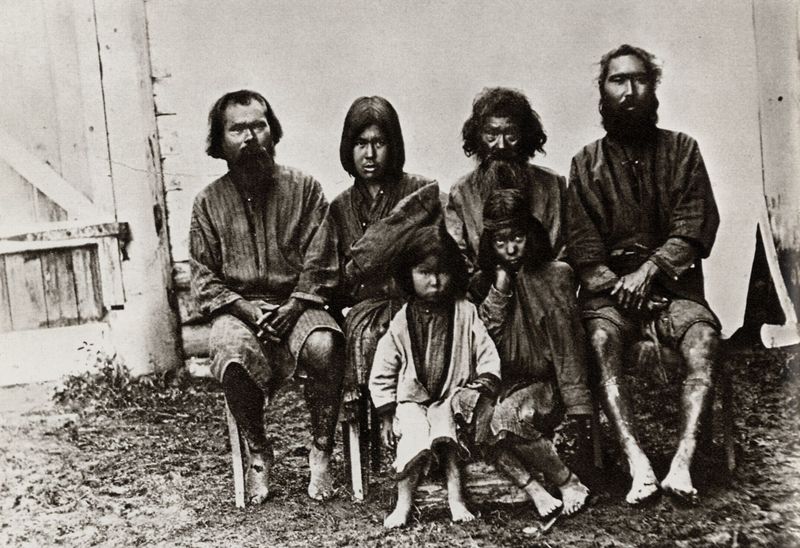
Titel: Eine Gruppe von Ainus, Ureinwohner Südsachalins
Künstler: Anton Tschechow
Schlagwörter: gruppe, mann, schatten, weiß, menschen, mädchen, sitzen, frau, grau, holz, licht, männer, schwarz, stuhl, stühle, tür, blick, haus, wiese, leute, alt, bart, bärte, hemd, wand, arm, kleidung, gruppenporträt, portrait, schauen, erde, hütte, boden, gewand, haare, sitzend, familie, kind, personen, traurig, bauern, kinder, schuppen, füße, japan, russland, bank, junge, tor, foto, fotografie, photographie, posen, schmutz, lumpen, scheune, porträts, barfuß, asien, schwarz weiß, posieren, gruppenbild, photo, axt, verunsichert, schüchtern, beil, armut, indien, aufnahme, kolonialismus, osten, vollbärte, zelt, erwachsene, holztür, dokumentation, unrasiert, indianer, barfu, australien, eingeborene, trotzig, 19. jahrhundert